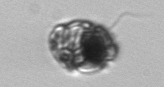
Label: Proterythropsis